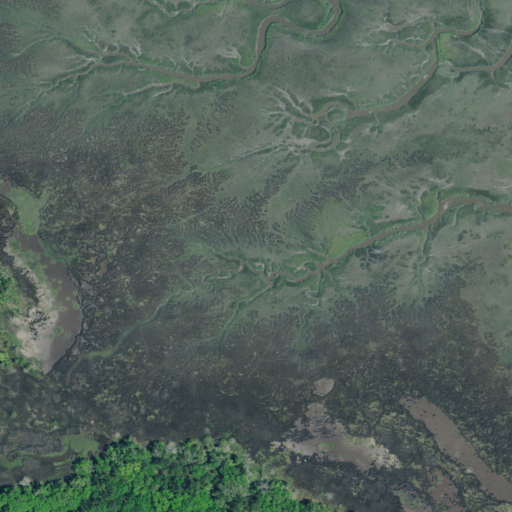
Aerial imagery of island in South Carolina named Whooping Island containing herbaceous wetlands and woody wetlands